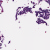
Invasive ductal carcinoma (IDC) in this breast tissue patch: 1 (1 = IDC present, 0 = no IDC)